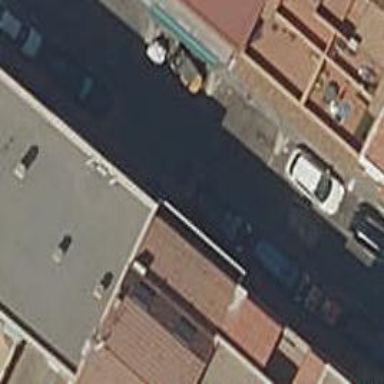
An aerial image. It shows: Image showing building with apartments.